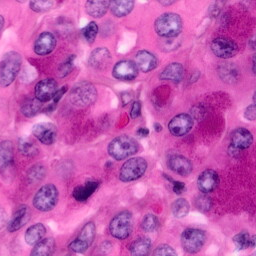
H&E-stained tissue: Pancreatic